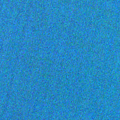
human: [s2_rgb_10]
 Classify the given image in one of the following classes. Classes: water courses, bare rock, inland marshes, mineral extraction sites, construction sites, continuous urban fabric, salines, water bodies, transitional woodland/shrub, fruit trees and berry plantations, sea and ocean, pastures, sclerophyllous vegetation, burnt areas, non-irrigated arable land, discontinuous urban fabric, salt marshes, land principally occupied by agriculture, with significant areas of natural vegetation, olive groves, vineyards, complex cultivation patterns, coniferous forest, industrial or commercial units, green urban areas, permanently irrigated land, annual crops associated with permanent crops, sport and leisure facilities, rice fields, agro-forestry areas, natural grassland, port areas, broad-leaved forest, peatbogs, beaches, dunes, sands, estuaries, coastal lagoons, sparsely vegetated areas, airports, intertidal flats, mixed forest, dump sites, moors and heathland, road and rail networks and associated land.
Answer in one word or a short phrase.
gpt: sea and ocean